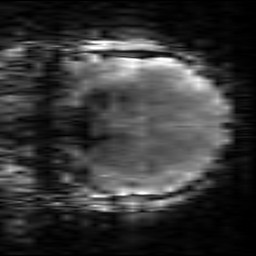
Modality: T2starw
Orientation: coronal
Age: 22
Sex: male
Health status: healthy
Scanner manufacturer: siemens
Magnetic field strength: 3 T
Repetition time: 0.7 s
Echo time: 0.02 s